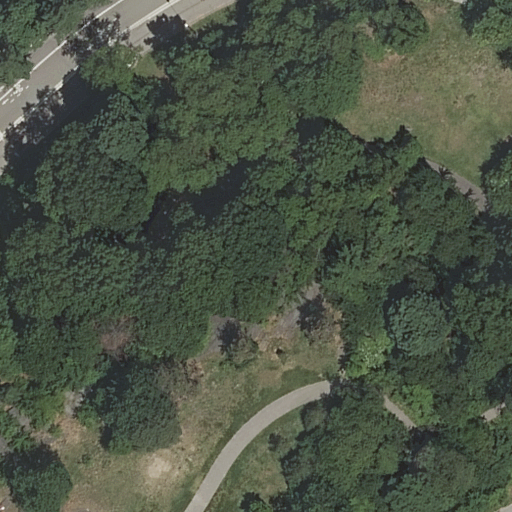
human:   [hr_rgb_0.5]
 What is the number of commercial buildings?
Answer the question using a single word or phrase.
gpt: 0

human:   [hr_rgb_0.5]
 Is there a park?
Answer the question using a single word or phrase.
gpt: yes

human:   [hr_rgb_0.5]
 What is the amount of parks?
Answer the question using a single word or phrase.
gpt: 1

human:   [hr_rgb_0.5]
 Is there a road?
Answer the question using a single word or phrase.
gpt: yes

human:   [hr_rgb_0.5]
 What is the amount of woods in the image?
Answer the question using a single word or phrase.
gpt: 1

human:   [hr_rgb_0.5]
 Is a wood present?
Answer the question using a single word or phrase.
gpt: yes

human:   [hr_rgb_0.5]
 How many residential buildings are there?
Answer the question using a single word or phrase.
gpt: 0

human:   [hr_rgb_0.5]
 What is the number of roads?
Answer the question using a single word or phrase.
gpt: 4

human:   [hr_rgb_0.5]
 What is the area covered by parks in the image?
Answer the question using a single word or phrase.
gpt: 10633m2

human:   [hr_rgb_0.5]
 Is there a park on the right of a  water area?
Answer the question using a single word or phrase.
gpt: no

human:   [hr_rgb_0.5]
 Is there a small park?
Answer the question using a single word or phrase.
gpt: no

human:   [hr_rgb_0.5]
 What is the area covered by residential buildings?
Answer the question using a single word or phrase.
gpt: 0m2

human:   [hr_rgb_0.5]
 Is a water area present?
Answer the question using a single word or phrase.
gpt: no

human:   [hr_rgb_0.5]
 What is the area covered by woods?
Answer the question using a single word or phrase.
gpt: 9790m2

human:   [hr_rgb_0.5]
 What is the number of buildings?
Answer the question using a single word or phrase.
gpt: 0

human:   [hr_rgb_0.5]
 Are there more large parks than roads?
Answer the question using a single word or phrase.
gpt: no

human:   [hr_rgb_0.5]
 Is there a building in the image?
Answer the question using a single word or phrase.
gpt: no

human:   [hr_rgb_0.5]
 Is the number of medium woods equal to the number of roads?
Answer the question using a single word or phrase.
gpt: no

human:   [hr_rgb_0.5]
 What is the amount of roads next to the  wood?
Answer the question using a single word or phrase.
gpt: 4

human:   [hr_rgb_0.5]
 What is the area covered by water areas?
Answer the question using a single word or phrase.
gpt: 0m2

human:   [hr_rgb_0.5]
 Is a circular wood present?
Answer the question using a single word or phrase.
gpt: no

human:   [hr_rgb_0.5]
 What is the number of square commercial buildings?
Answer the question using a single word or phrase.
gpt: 0

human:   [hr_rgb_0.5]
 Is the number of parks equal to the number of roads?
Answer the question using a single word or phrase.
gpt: no

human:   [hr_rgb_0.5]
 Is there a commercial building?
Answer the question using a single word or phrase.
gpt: no

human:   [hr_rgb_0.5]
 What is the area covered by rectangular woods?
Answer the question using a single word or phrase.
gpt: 0m2

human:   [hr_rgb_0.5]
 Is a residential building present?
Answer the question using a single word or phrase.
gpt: no

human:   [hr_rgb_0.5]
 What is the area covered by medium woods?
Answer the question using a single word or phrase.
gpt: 0m2

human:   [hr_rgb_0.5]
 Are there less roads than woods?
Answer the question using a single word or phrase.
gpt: no

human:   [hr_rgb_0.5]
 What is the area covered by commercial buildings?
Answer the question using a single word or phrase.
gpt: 0m2

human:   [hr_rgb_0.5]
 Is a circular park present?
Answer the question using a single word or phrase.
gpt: no

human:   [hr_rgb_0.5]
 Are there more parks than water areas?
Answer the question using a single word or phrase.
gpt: yes

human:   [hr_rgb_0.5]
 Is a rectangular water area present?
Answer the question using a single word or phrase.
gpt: no

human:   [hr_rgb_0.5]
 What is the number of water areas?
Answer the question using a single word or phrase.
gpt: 0

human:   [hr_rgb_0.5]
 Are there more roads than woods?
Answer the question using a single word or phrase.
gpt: yes

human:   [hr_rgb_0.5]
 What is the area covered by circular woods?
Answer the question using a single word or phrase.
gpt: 0m2

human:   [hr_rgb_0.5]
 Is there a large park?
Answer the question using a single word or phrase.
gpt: yes

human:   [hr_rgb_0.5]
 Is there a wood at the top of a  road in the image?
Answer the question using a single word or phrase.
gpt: no

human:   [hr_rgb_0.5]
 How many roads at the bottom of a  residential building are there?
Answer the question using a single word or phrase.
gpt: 0

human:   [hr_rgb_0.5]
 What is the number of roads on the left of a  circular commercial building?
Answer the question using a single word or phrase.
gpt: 0

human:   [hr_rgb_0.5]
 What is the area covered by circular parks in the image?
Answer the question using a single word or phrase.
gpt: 0m2

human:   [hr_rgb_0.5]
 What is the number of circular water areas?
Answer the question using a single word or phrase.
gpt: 0

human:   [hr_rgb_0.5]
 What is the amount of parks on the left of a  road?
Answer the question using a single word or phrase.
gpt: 1

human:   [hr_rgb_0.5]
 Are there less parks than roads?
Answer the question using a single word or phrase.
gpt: yes

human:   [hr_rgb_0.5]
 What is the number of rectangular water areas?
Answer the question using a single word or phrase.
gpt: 0

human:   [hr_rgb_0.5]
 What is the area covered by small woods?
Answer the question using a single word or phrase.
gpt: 0m2

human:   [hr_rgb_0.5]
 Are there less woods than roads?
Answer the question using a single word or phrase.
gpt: yes

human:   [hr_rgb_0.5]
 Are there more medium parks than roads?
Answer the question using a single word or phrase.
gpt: no

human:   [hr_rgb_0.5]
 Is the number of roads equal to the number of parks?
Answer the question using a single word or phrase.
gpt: no

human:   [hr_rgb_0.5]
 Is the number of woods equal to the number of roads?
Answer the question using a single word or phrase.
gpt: no

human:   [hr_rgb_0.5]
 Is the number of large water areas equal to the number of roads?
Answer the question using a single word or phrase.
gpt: no

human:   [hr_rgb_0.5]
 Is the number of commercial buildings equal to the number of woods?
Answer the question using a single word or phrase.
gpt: no

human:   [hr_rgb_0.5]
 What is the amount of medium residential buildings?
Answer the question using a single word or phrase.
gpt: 0

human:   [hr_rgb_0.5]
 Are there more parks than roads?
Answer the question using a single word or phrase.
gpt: no

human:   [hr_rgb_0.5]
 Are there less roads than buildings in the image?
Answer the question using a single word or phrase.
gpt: no

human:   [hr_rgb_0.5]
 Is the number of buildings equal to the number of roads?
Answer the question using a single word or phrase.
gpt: no

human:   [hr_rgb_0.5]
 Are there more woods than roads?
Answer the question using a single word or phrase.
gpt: no

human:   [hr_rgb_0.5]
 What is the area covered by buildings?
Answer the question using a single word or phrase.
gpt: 0m2

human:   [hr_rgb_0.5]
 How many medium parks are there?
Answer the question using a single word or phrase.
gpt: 0

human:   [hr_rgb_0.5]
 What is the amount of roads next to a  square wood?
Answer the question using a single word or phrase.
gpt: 0

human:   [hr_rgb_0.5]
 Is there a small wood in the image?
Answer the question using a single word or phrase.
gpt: no

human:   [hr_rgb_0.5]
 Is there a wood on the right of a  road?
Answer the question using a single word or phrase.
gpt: no

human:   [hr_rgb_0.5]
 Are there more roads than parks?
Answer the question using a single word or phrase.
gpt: yes

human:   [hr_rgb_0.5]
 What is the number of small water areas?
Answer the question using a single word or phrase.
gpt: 0

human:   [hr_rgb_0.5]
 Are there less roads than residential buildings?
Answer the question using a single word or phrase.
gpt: no